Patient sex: M
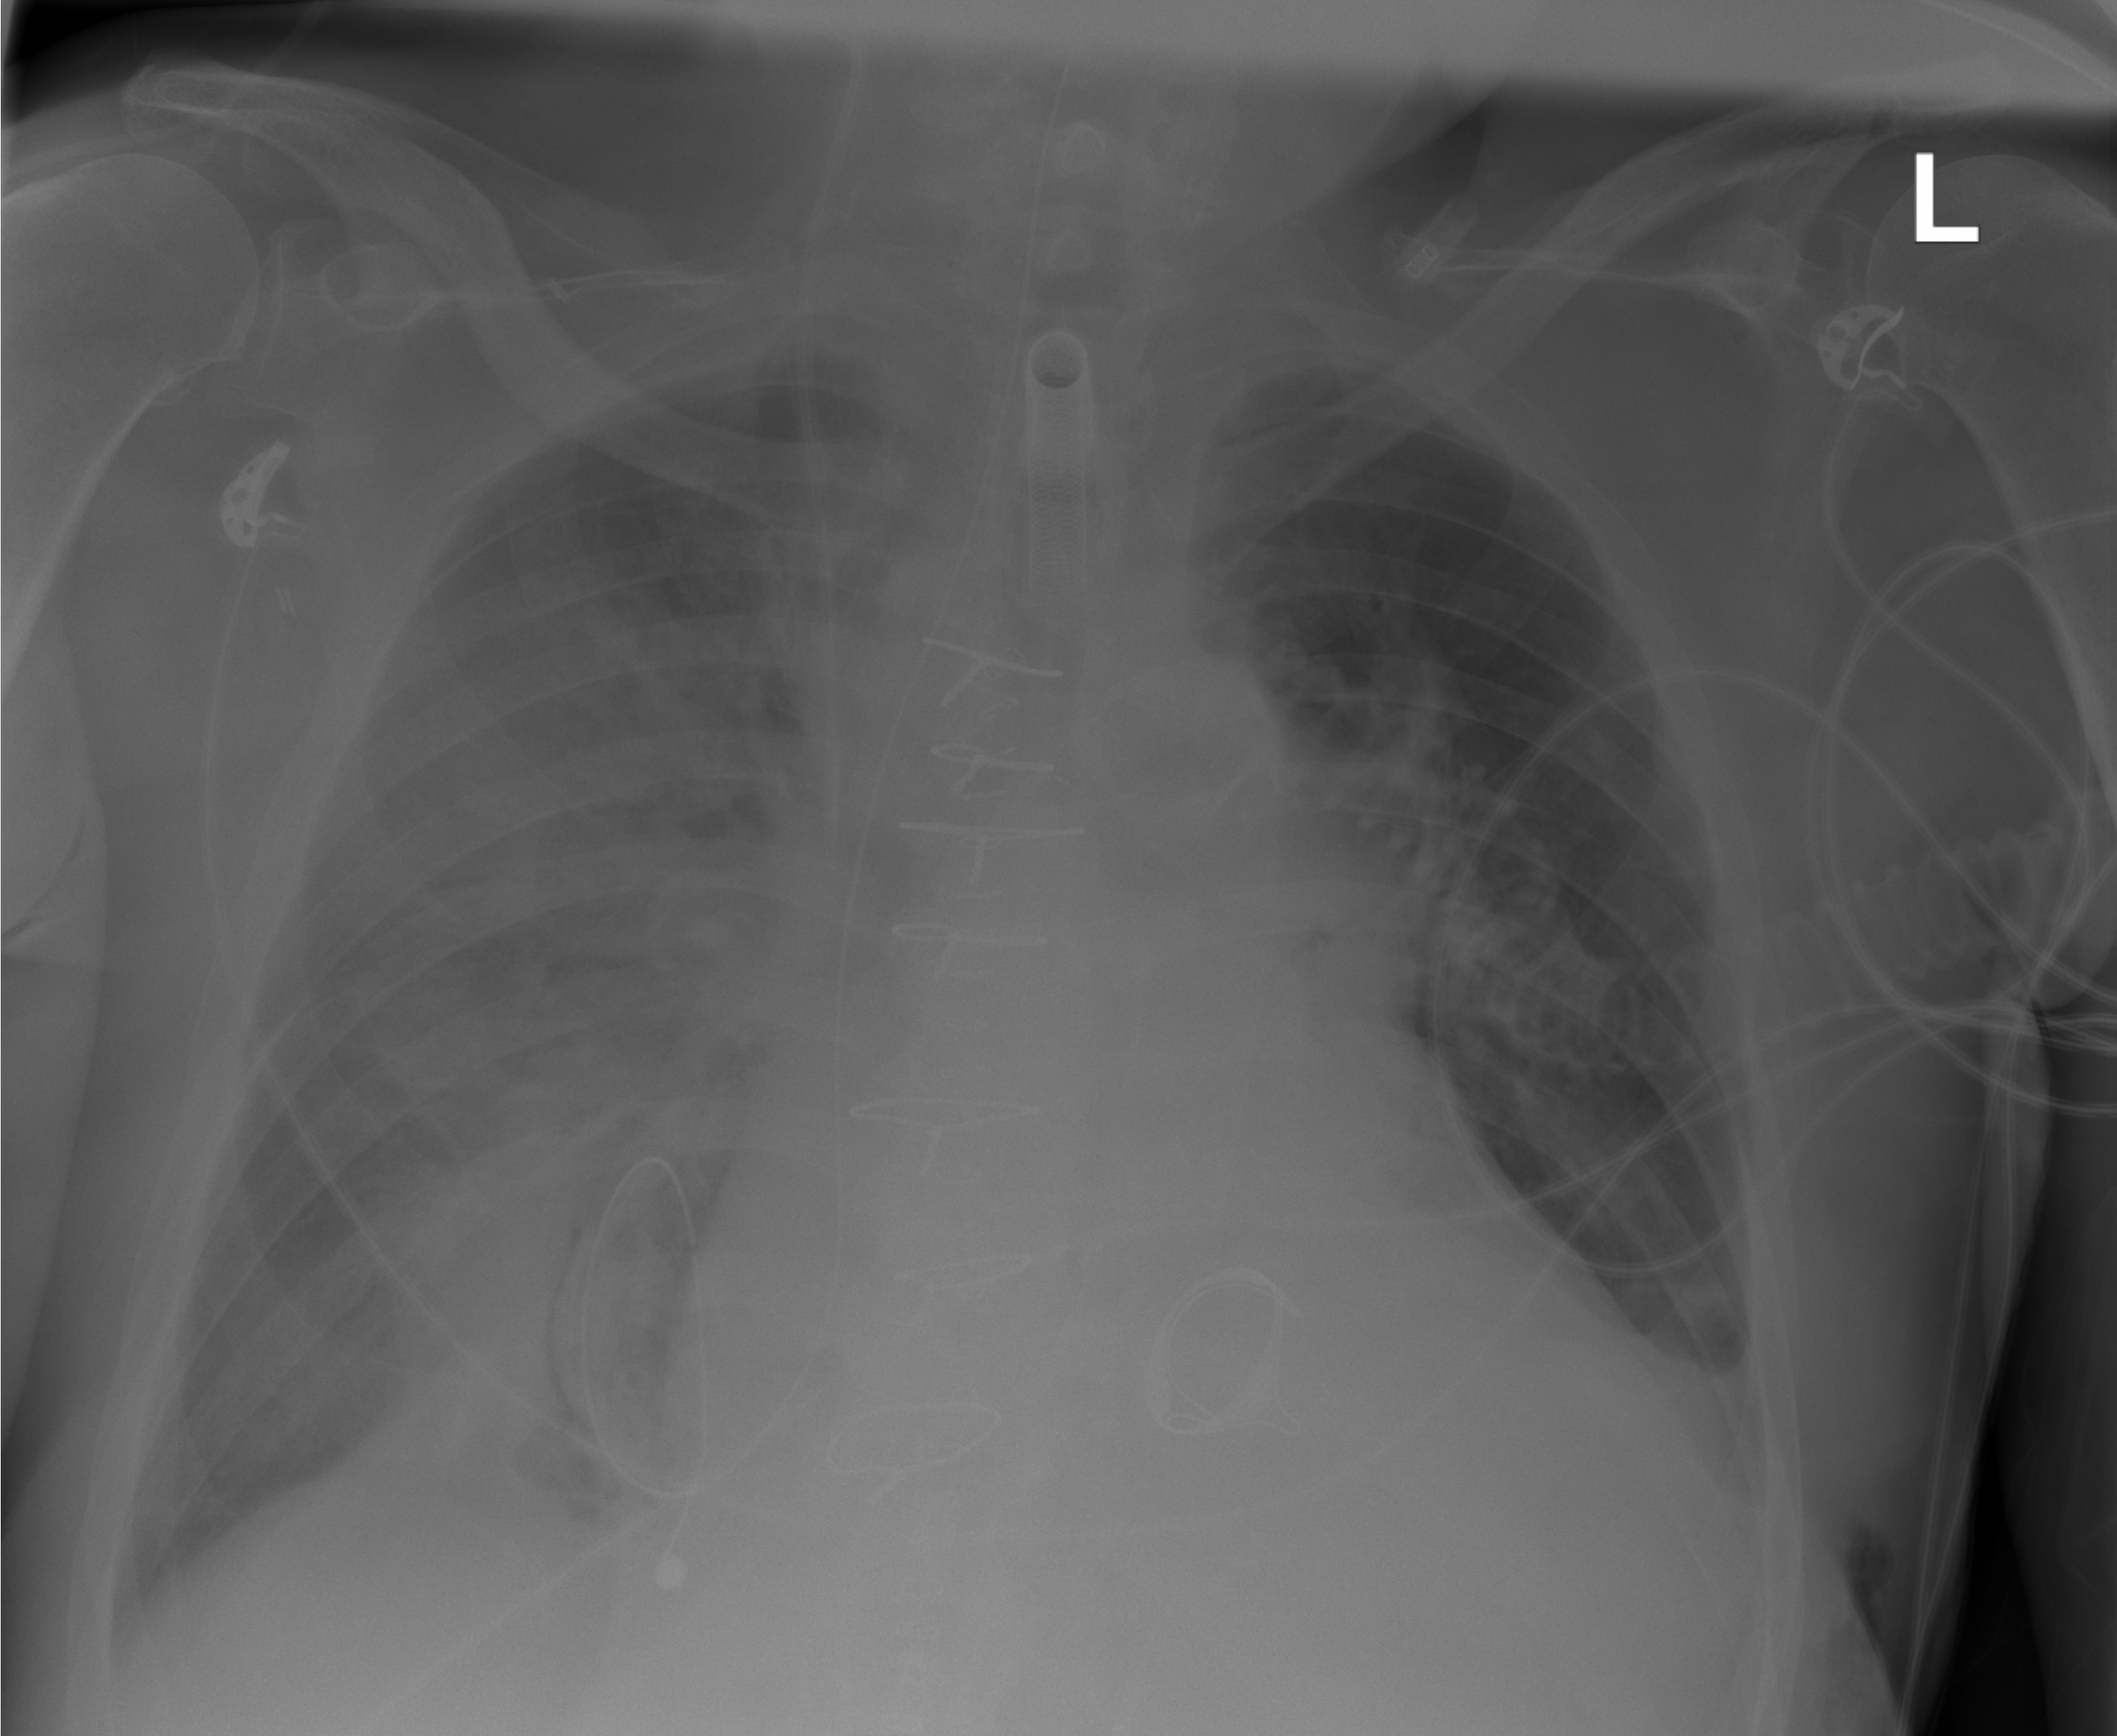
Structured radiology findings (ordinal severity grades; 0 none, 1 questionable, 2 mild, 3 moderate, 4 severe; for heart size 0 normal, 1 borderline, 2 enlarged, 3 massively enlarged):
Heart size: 2
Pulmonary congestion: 0
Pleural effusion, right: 1
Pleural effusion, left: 1
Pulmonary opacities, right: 3
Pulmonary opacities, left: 0
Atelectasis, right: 2
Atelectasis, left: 1